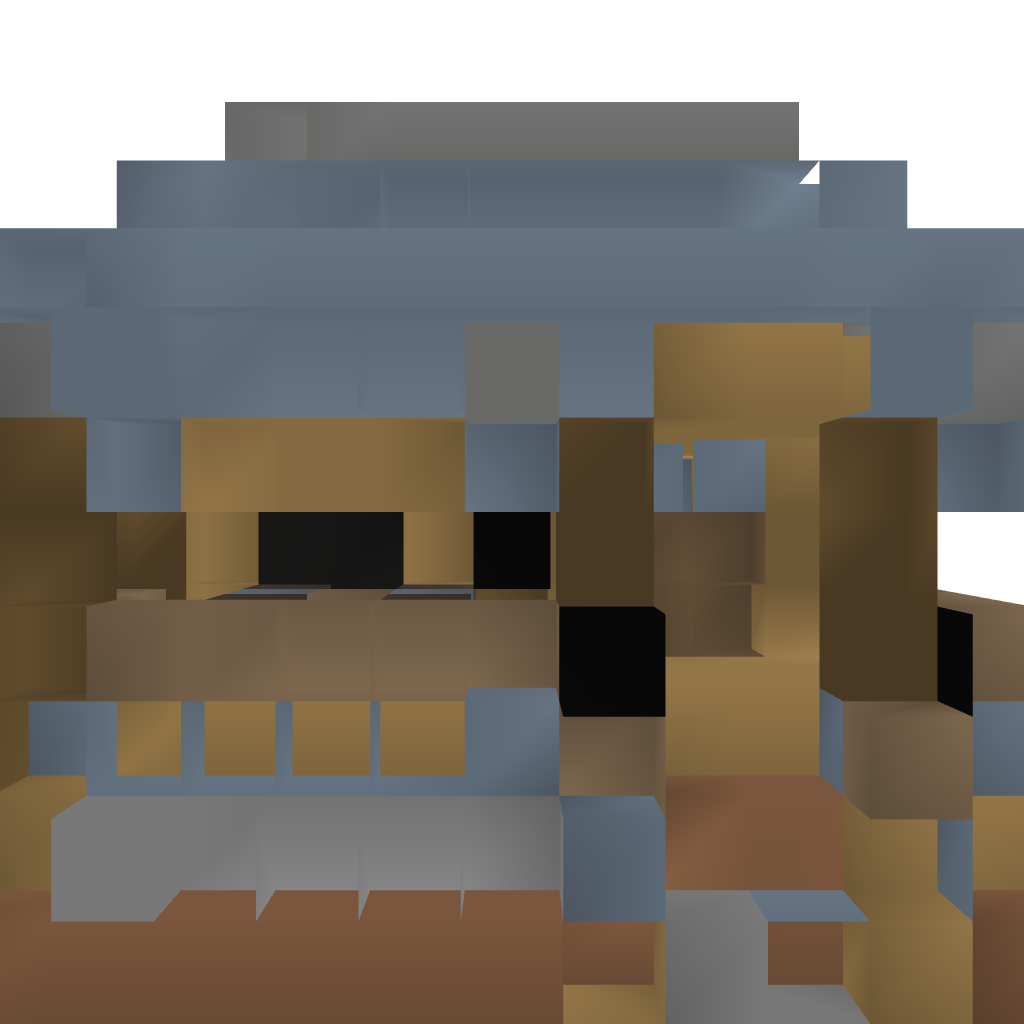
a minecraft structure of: Starter House